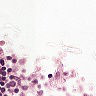
Metastatic tissue present: no